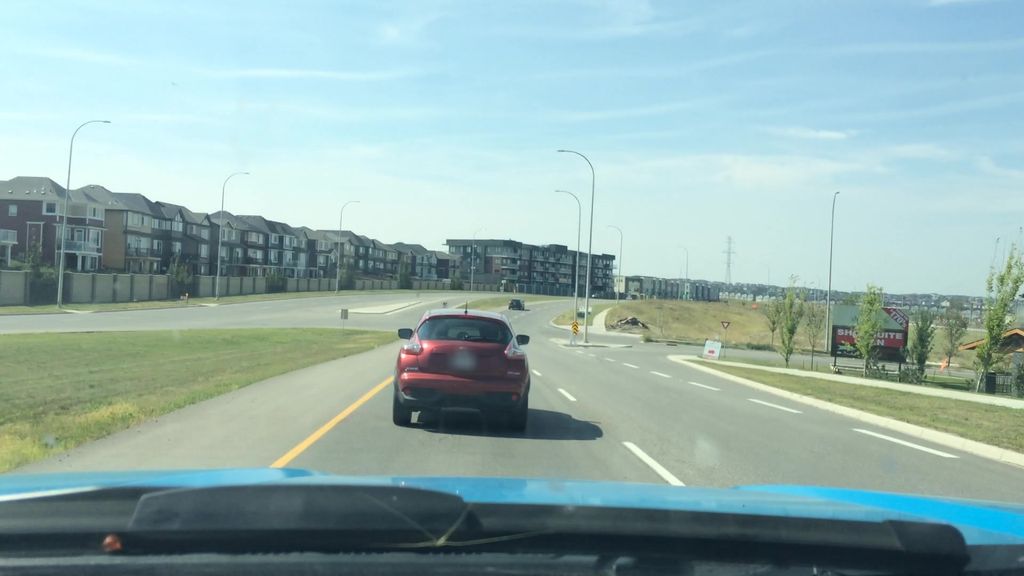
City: calgary